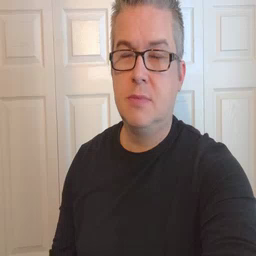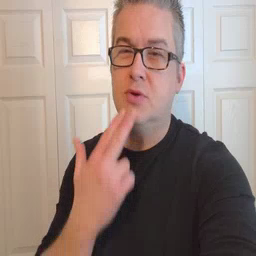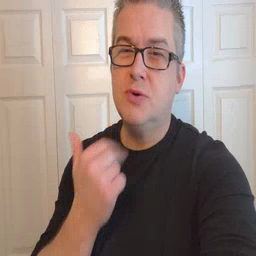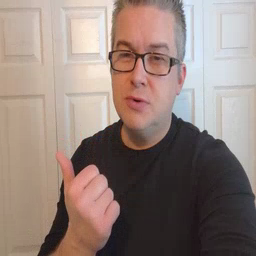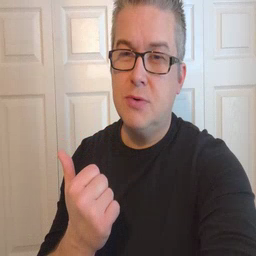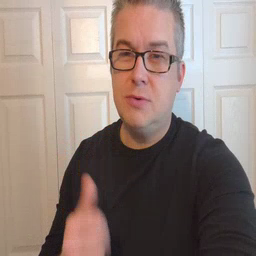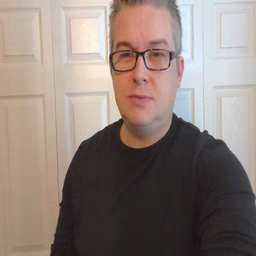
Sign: cute